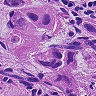
Metastatic tissue present: yes